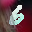
Label: 6